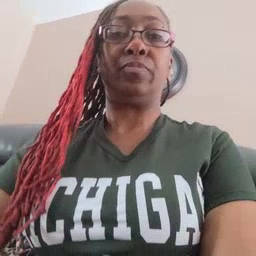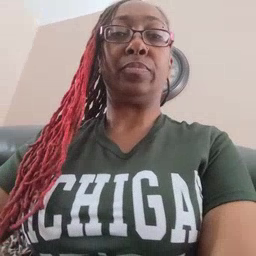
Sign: pizza